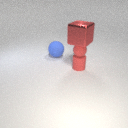
small red rubber cylinder in front of large blue rubber sphere